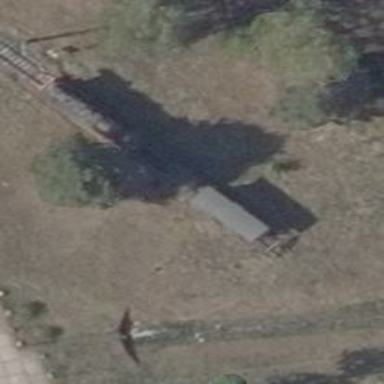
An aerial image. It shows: Historic locomotive.